Platform: macOS
Application: Chrome
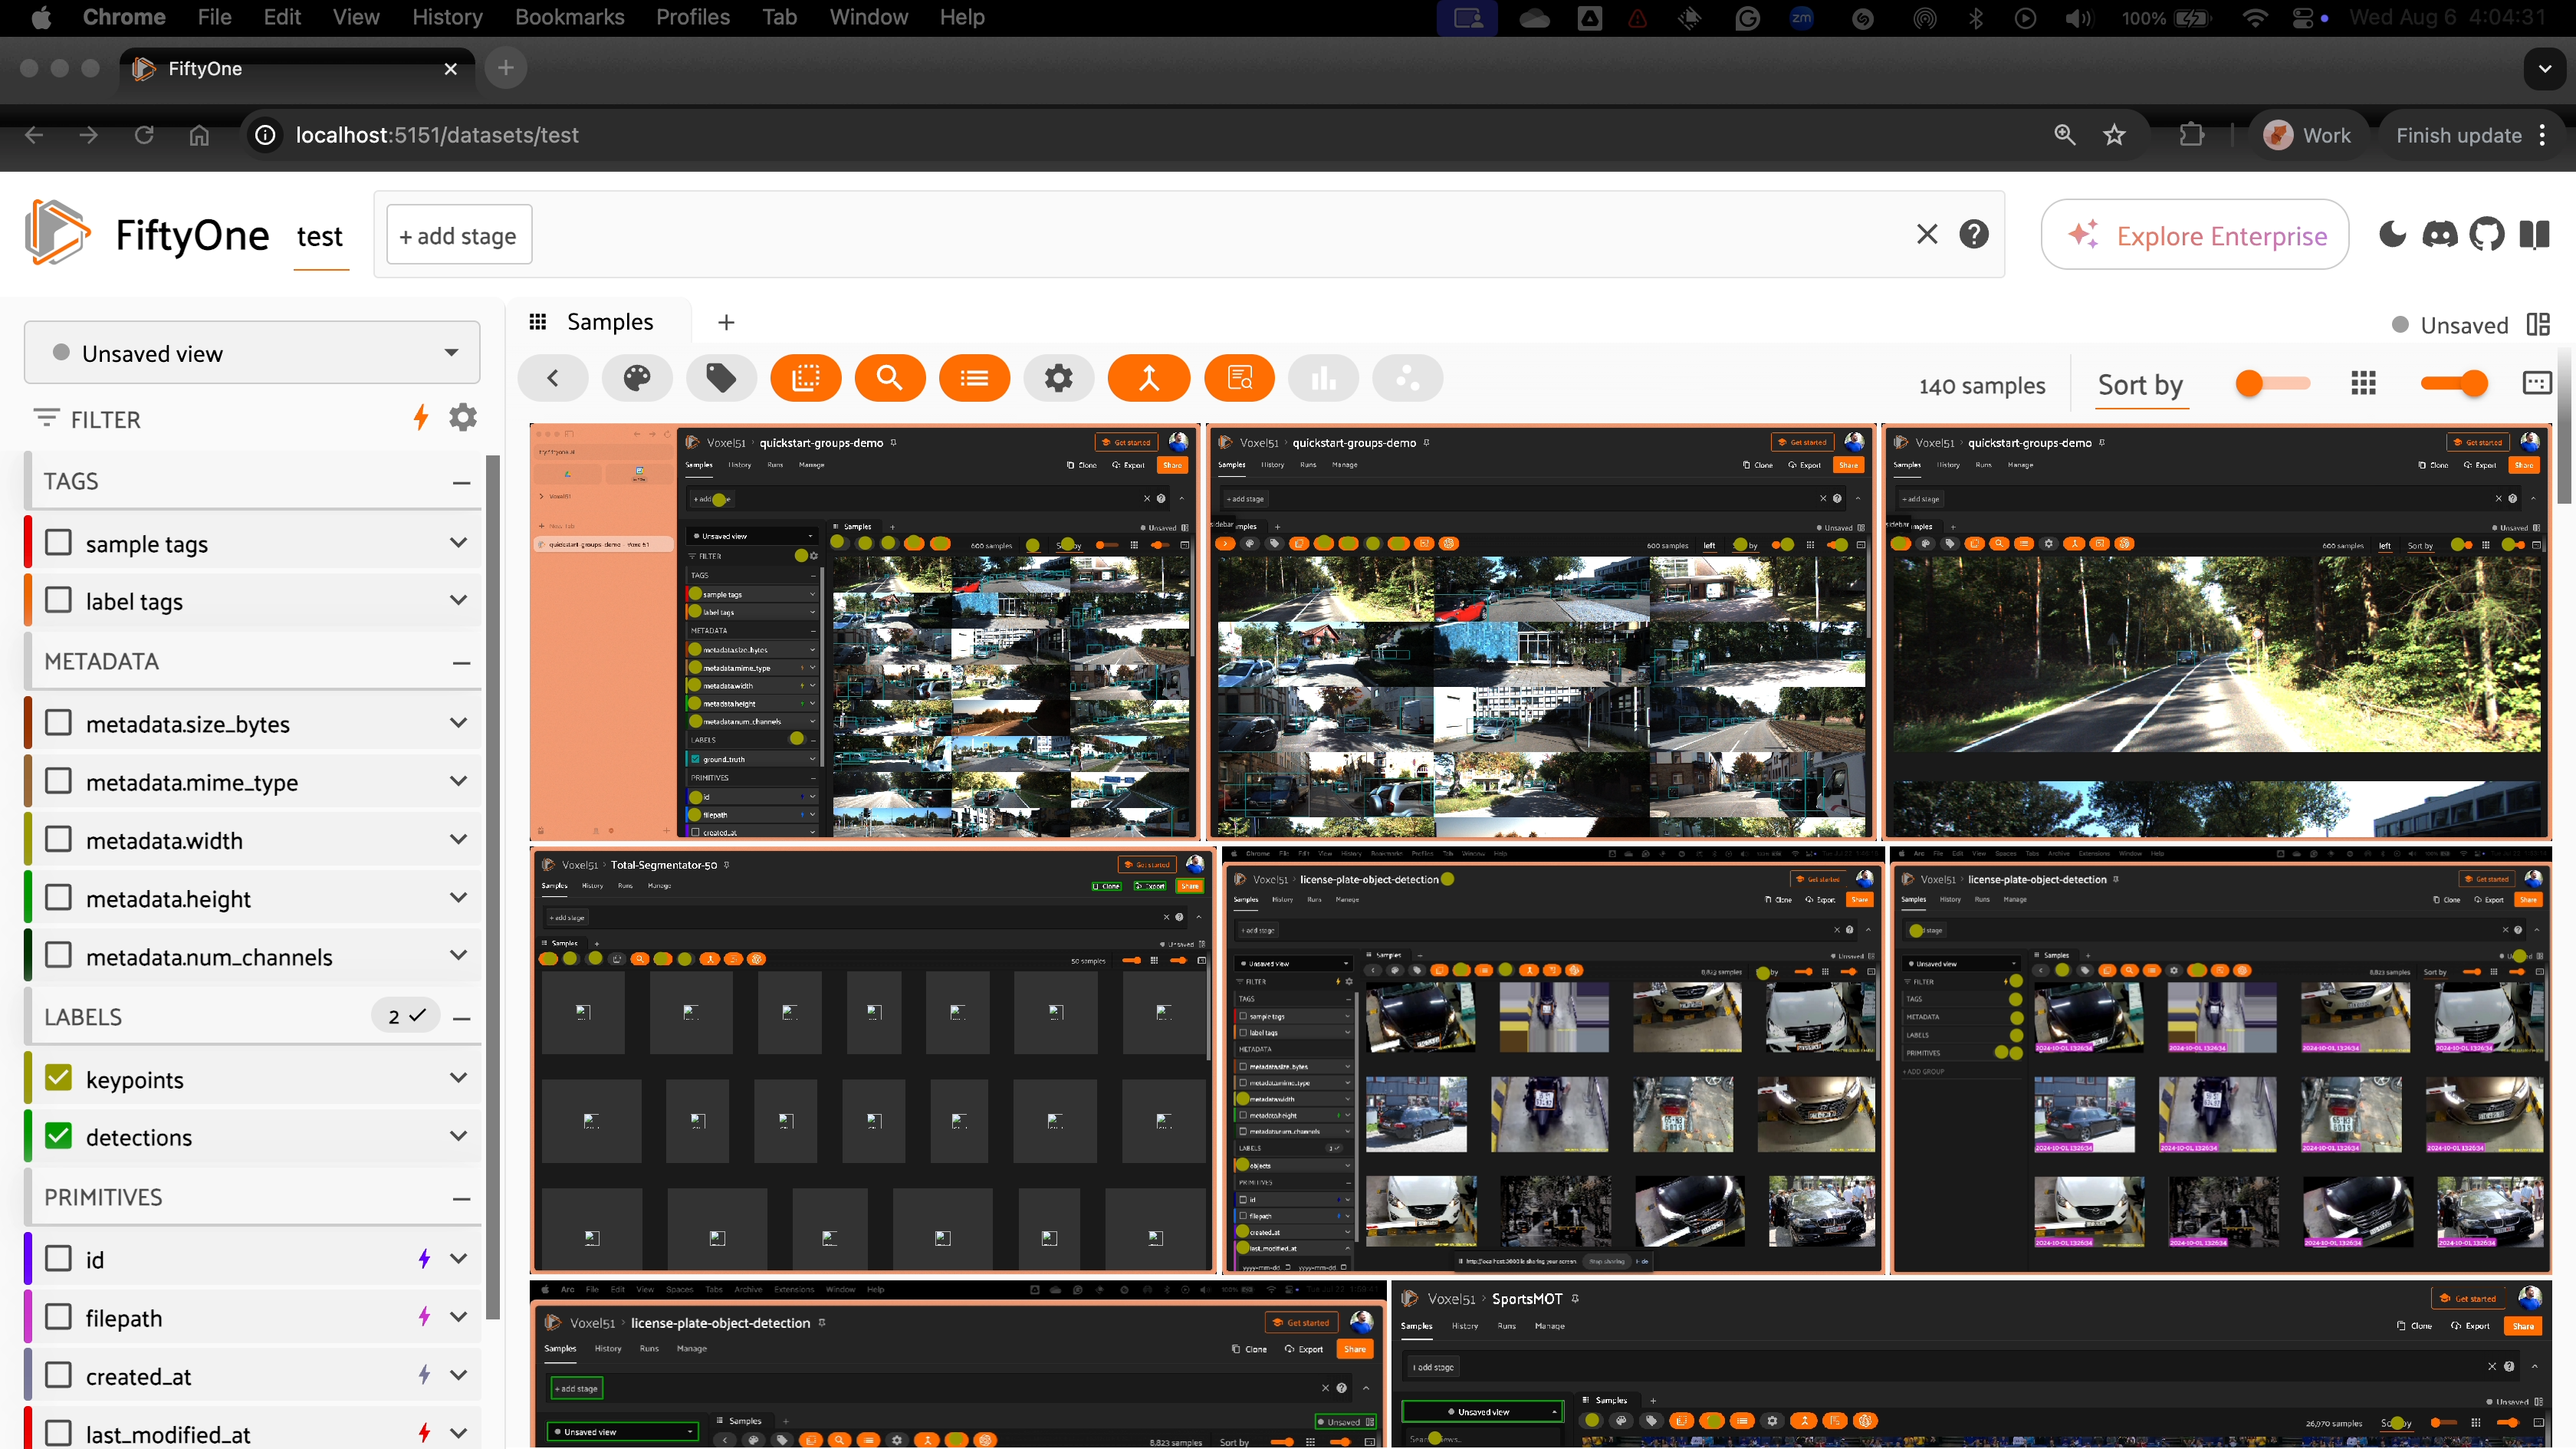
task_description: Open the workspaces menu
action_type: click
element_info: Button
steps_since_start: 1